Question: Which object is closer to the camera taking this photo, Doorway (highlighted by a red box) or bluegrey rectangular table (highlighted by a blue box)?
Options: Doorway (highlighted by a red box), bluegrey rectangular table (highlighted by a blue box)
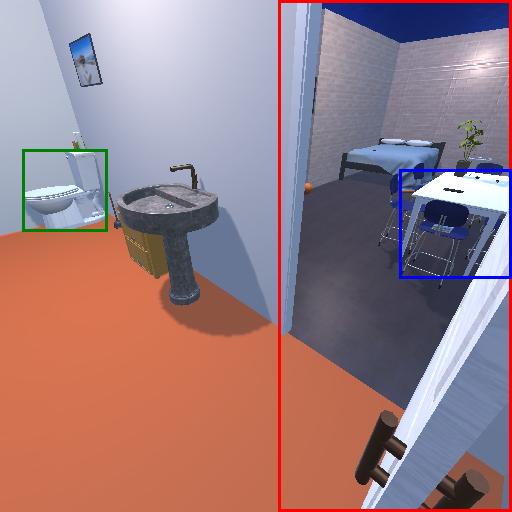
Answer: Doorway (highlighted by a red box)